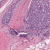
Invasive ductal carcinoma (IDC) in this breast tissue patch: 1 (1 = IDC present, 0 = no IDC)